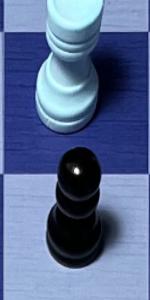
Label: Pawn_Black